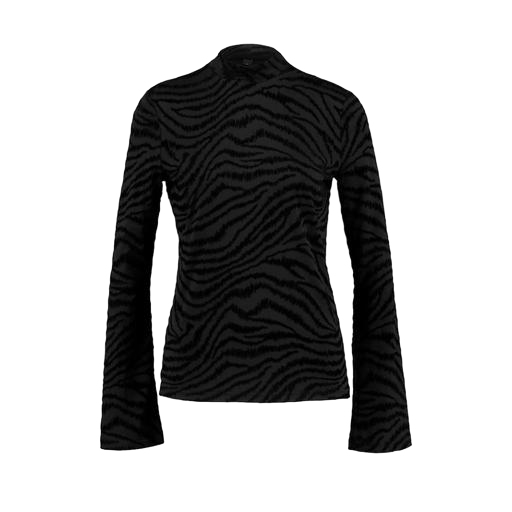
black petite printed mock-neck top only macy, black animal-print sleep top, vero moda black high neck blouse, white background